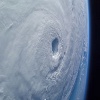
Label: cloud